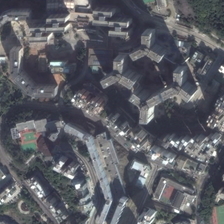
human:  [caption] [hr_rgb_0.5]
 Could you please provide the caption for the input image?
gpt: the dark and blue commercial is divided by a row of flats .

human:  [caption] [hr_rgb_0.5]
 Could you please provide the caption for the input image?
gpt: the dark and blue commercial is divided by a row of flats .

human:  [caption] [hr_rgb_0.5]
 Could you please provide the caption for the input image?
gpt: there are several radial buildings in this commercial area .

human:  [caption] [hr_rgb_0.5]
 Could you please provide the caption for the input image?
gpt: a winding road crosses between some high rise buildings  schools and woods .

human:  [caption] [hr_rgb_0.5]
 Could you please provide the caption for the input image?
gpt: many commercial tall buildings are in a commercial area .